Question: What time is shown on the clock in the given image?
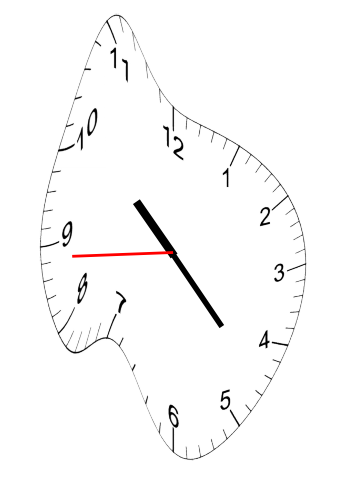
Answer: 10:22:44